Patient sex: F
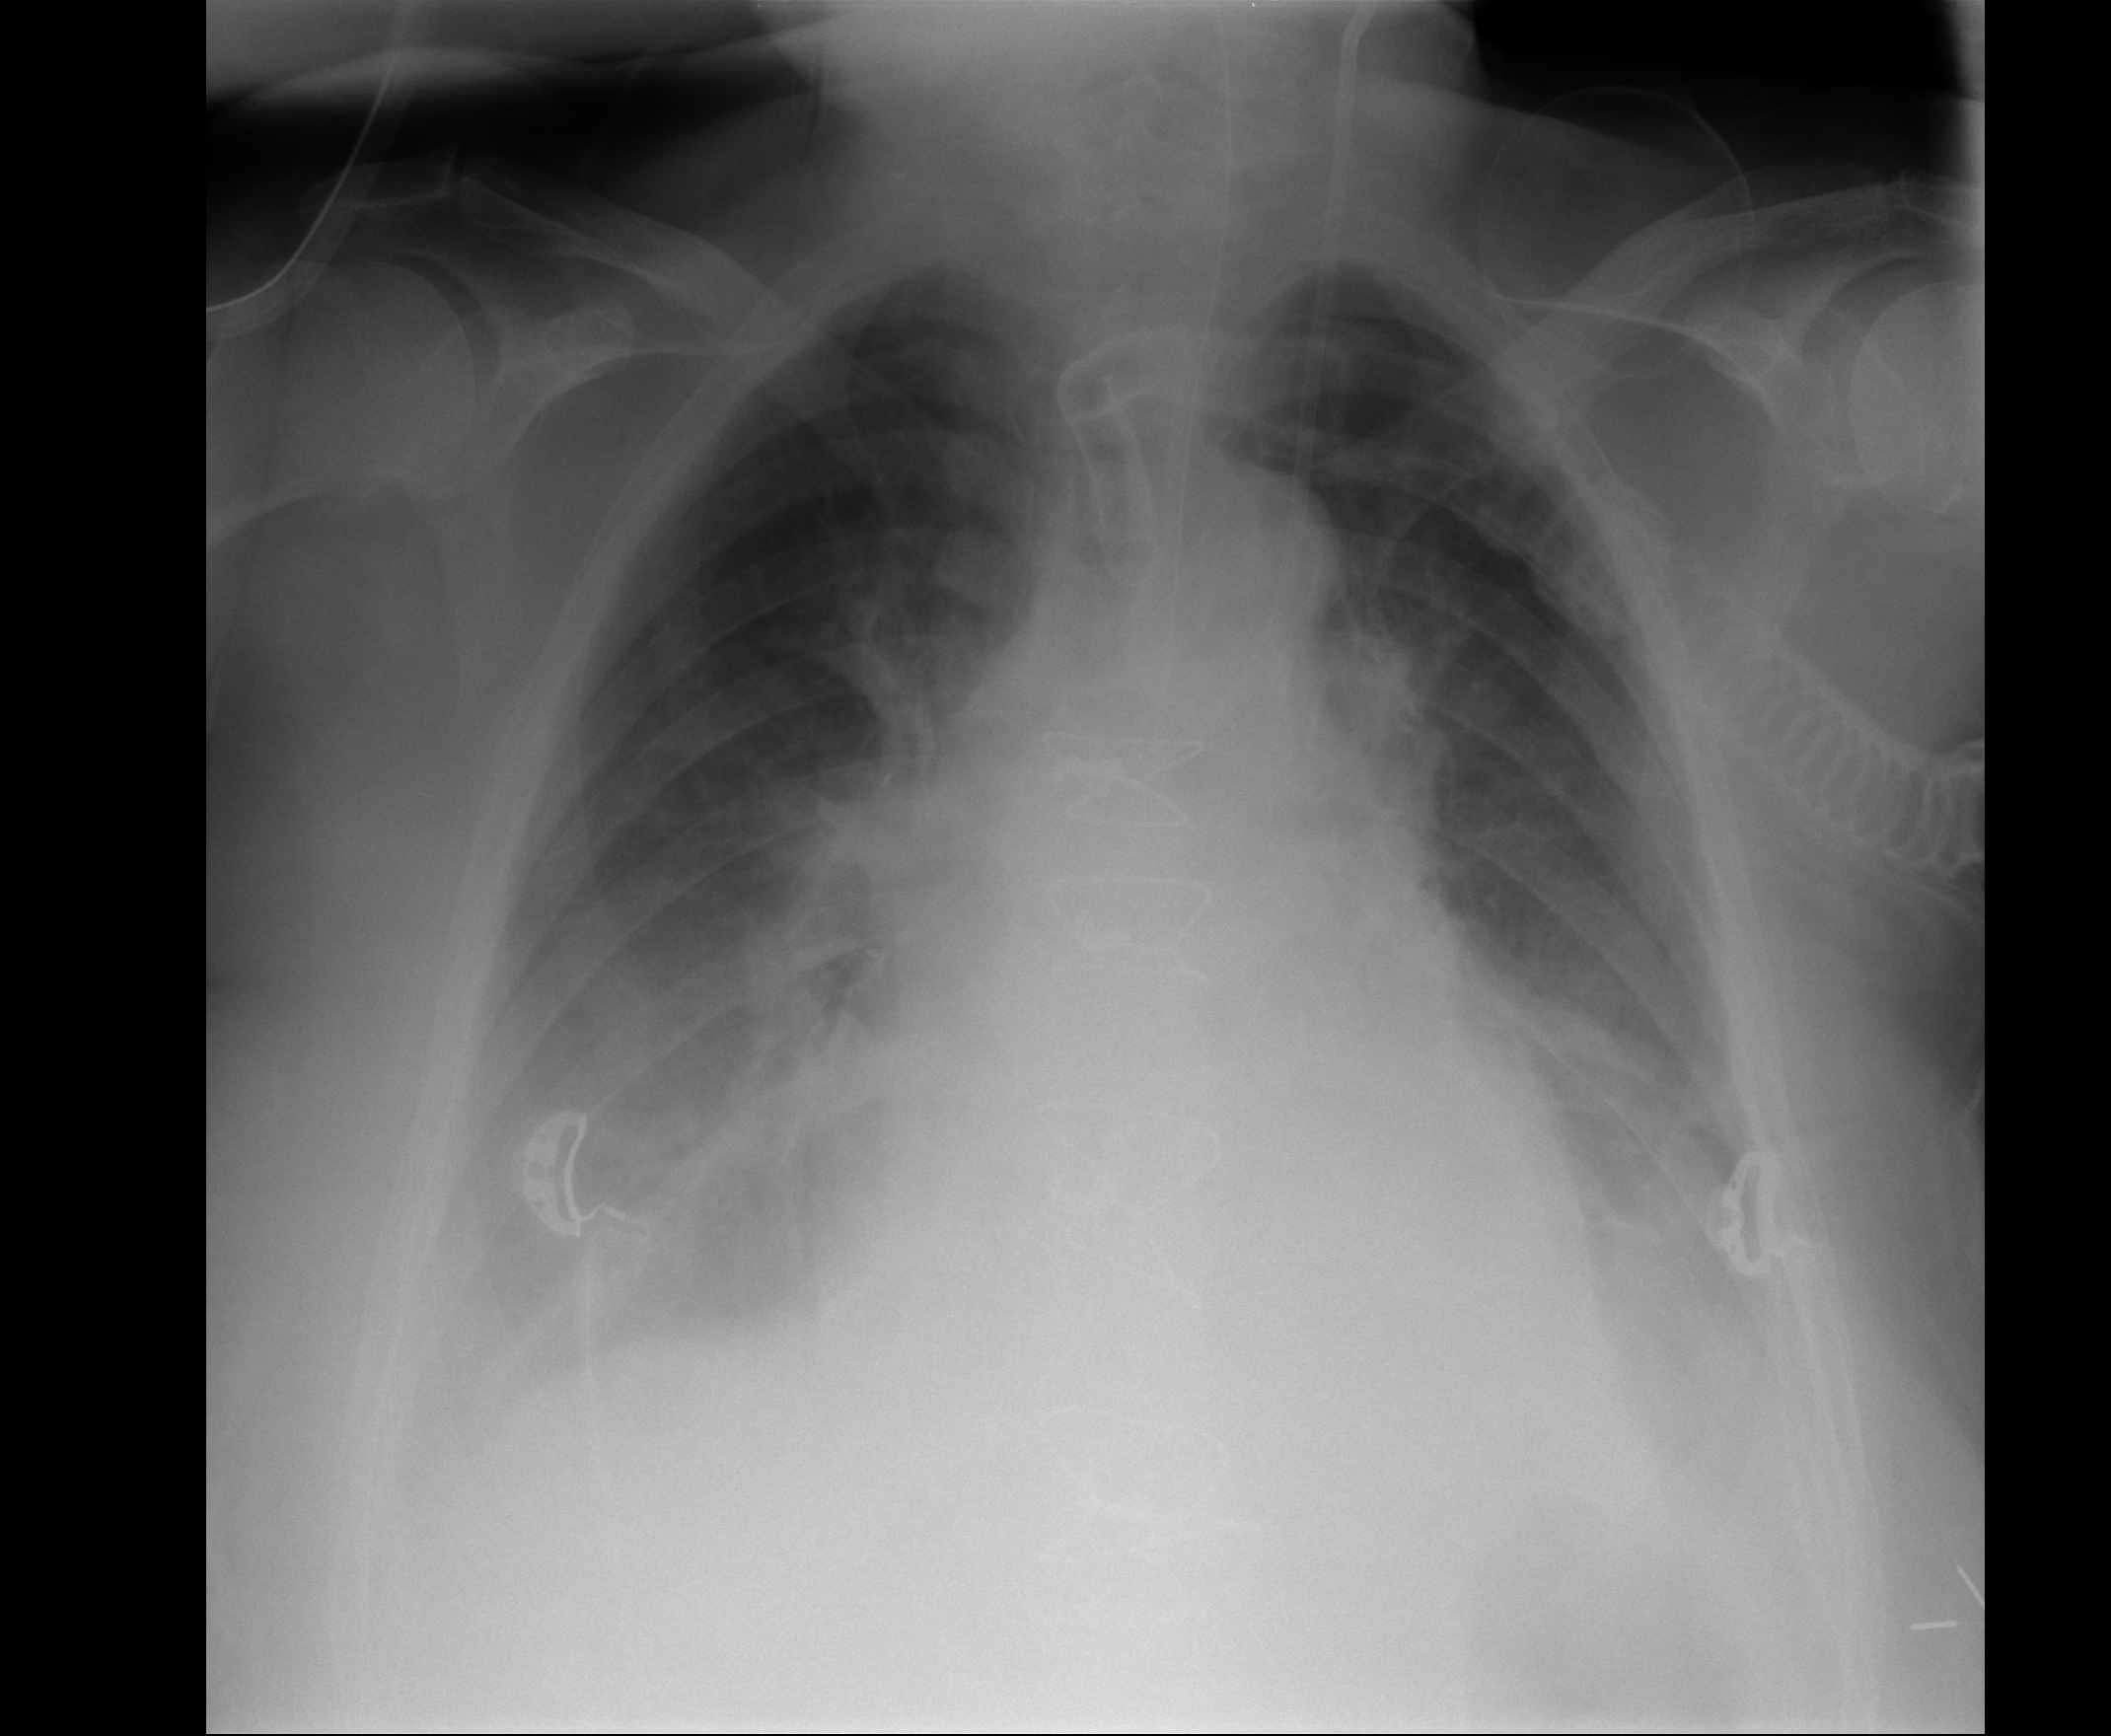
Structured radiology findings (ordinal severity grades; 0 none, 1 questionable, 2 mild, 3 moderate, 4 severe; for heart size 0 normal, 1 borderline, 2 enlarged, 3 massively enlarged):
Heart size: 2
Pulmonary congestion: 2
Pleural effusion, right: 2
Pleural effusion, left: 2
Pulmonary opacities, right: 0
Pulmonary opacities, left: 1
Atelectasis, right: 2
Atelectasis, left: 2